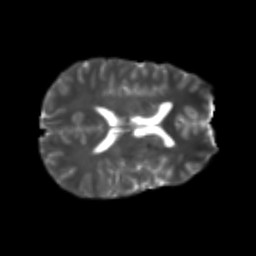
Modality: T2w
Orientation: axial
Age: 24
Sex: male
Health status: healthy
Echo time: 0.074 s